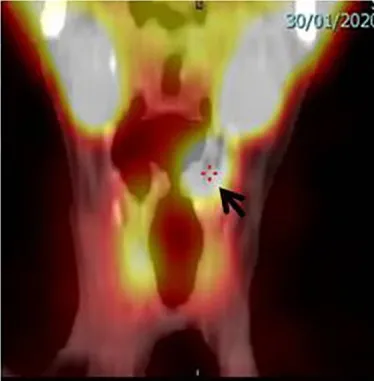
99mTC-MIBI SPECT/CT. Coronal.
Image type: radiology (pet)